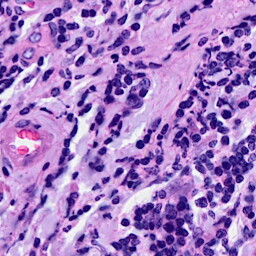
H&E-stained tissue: Breast